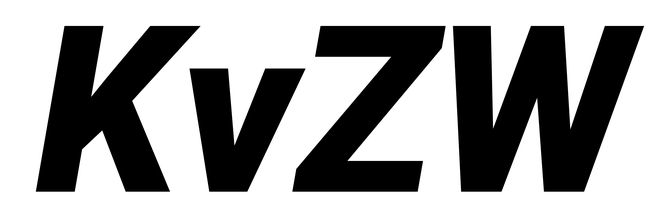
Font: Roboto-Italic_Black_Italic